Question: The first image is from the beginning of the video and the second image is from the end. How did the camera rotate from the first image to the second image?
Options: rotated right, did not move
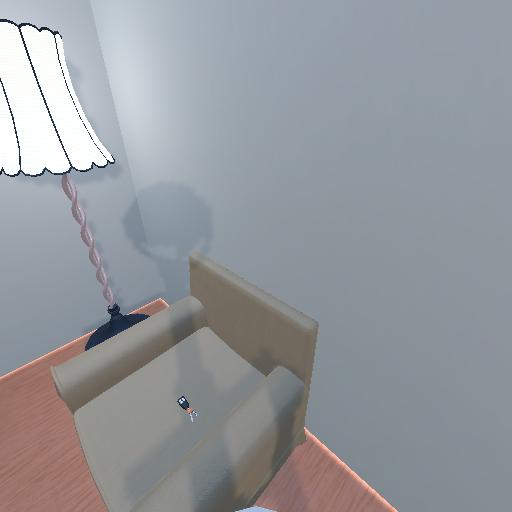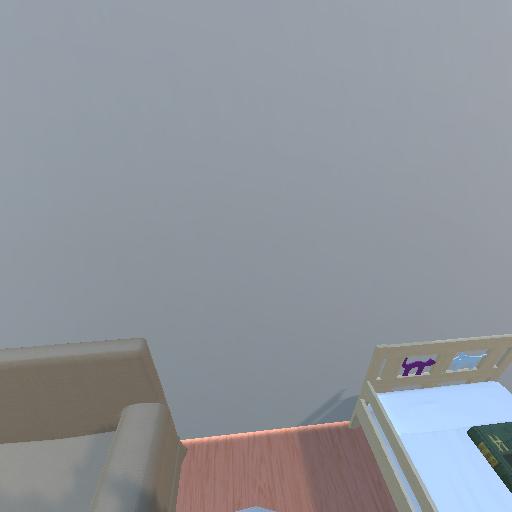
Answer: rotated right